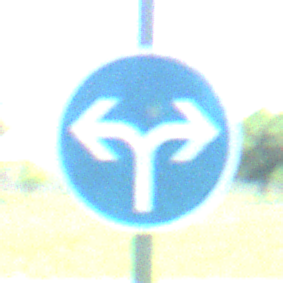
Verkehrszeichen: VorgeschriebeneFahrtrichtungRechtsOderLinks
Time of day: Midday
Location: Outdoor (Nature)
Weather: Clear
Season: Summer
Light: Natural